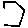
Label: hexagon